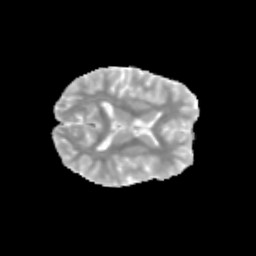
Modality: MD
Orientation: axial
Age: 13
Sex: female
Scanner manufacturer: siemens
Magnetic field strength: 3 T
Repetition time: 3.8 s
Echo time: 0.07 s